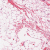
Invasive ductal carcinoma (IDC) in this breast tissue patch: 0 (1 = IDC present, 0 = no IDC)